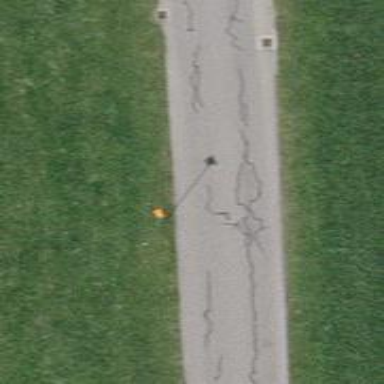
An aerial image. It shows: Pipeline marker.